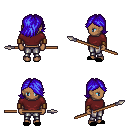
a pixel art fantasy rpg character, female body template, human, dark skin, maroon long-sleeve shirt, metal pants, blue swoop hairstyle, leather bracers, black slippers, spear, four views (front, back, left, right), 2x2 character sprite sheet, small pixel art, hard edges, no anti-aliasing